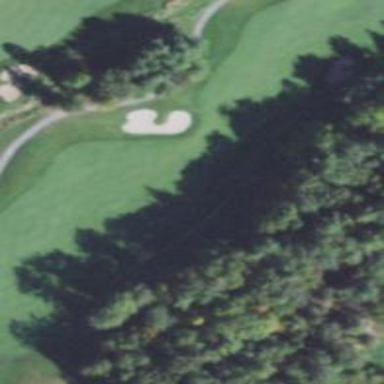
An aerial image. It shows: Area with grass used as rough in golf course.